Question: What's wrong with this jstl code please? I can't see its contents.
contents of my accueil.jsp page
'''
<table>
<tr>
<th><c:out value="Numero de compte"/></th>
<th><c:out value="Date creation"/></th>
<th><c:out value="Date mise-a-jour"/></th>
<th><c:out value="Libelle"/></th>
<th><c:out value="Type devise"/></th>
<th><c:out value="Situation compte"/></th>
</tr>
<c:forEach items="${ sessionScope.listCpts }" var="liste">
<tr>
<td><a href="<c:url value="/menu"/>">${ liste.value.rib }</a></td>
<td>${ liste.value.dateCreation }</td>
<td>${ liste.value.dateMaj }</td>
<td>${ liste.value.libelle }</td>
<td>${ liste.value.typeDevise }</td>
<td>${ liste.value.situationCompte }</td>
</tr>
</c:forEach>
</table>
'''
my doPost method
'''
public static final String ATT_LIST_CPT = "listCpts";
public void doPost( HttpServletRequest request, HttpServletResponse response ) throws ServletException, IOException {
ConnexionForm form = new ConnexionForm();
User user = form.connecterUser( request );
ServiceService service = new ServiceService();
tn.bh.services.client.Service srvc = service.getServicePort();
List<Compte> listCpts = srvc.consulterListeCpt(user.getIdentifiant());
HttpSession session = request.getSession();
request.setAttribute( ATT_LIST_CPT, listCpts );
request.setAttribute( ATT_FORM, form );
request.setAttribute( ATT_USER, user );
if ( form.getErreurs().isEmpty() ) {
session.setAttribute( ATT_SESSION_USER, user );
response.sendRedirect( request.getContextPath() + "/accueil" );
} else {
session.setAttribute( ATT_SESSION_USER, null );
this.getServletContext().getRequestDispatcher( VUE ).forward( request, response );
}
}
'''
this is what looks like my html page generated.
Note that my list (listCpts) is filled.

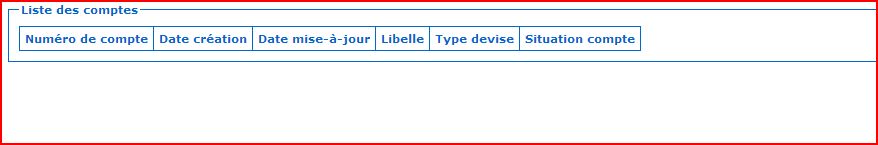
Answer: You are storing data in request scope and then you are invoking request.sendRedirect() so it will generate new request from client which will loose the data
either put the data to session scope
'''
session.setAttribute( ATT_LIST_CPT, listCpts );
'''
or just forward request instead of redirection
and then change
'''
${ sessionScope.listCpts }
'''
to
'''
${listCpts}
'''